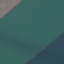
Label: AnnualCrop